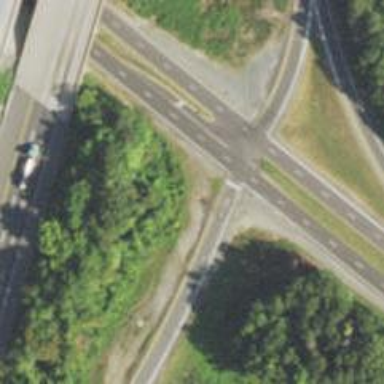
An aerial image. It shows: Stop road.